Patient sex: M
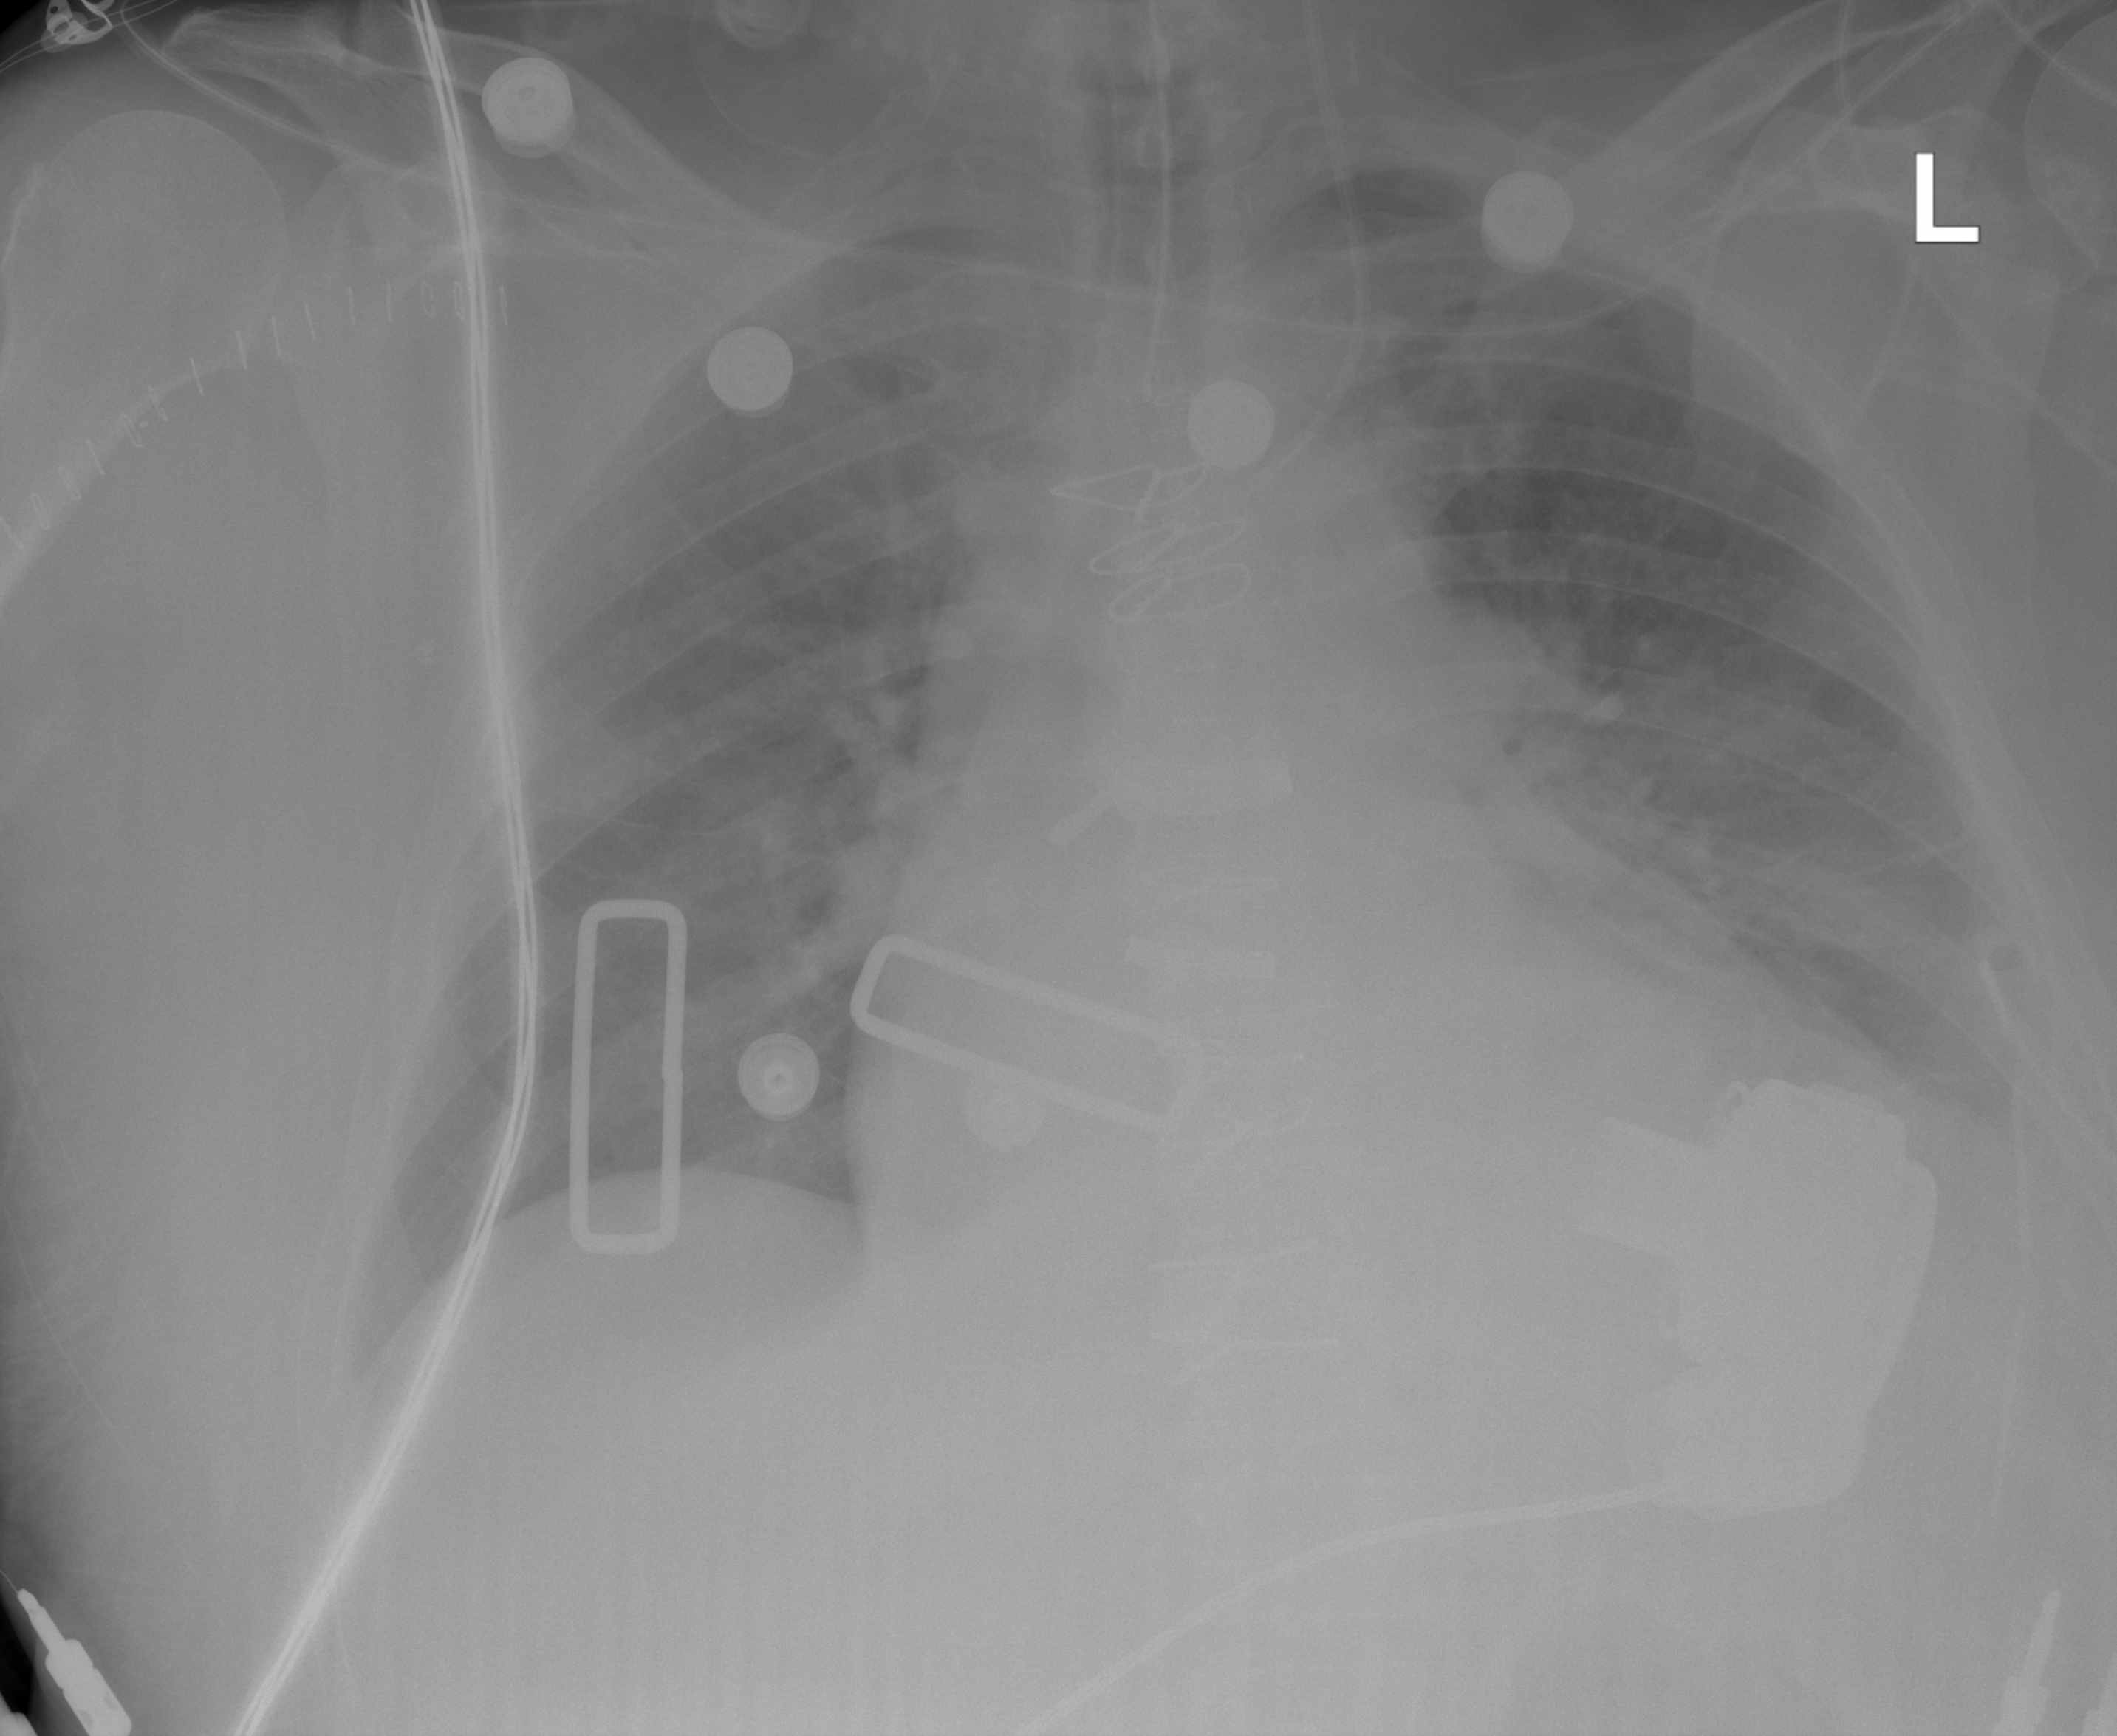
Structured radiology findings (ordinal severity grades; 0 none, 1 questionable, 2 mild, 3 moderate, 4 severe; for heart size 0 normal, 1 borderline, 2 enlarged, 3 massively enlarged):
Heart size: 2
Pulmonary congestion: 2
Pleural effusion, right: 0
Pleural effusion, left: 2
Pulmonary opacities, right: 2
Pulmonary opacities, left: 0
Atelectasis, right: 0
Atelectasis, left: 2